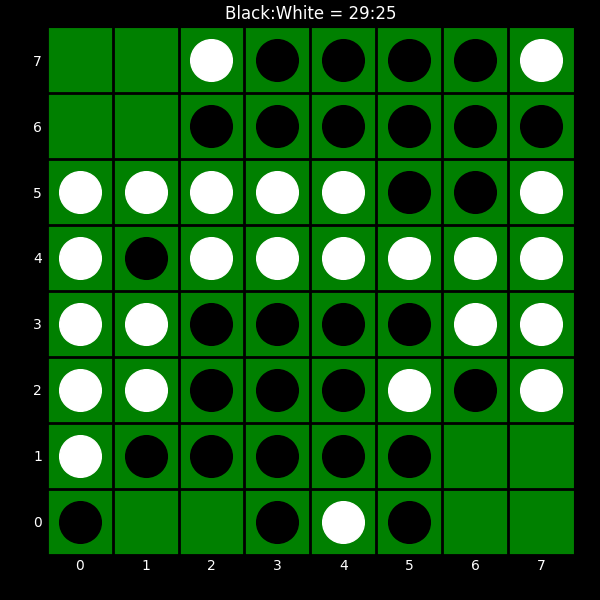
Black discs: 29
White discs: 25